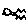
Label: bird